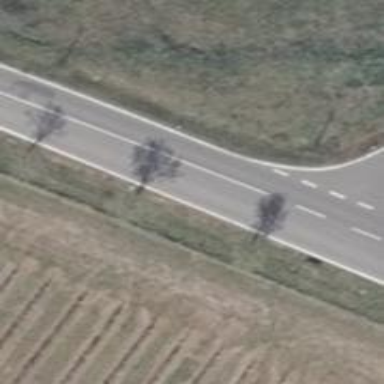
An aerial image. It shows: Avenue lined with trees.